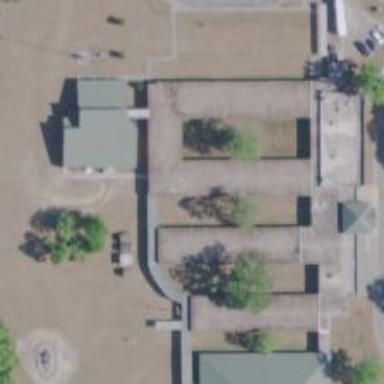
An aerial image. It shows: School.